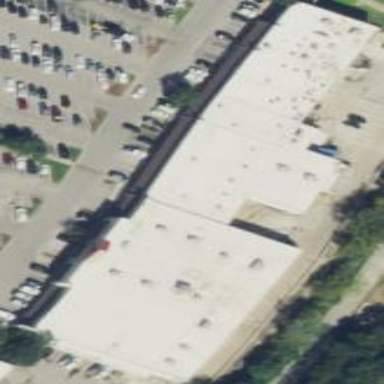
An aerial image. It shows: Retail building.